Question: I've looked at many tutorials and examples, and I can't seem to find a decent example of a utilizing for the data. Nearly all detailed tutorials (other than hard-coded data) involve databases and qtableview.
I've programmed a console program that calculates and displays the grades and assignments of students in a class. The teacher enters data like section weights, assignment names, attendance dates, assignment max scores, etc. She then enters the scores of these various assignments or attendance for each student. The teacher data is saved in a Teacher object (e.g. 'Teacher teacher;' ), and the Student data is saved in an array of Student objects which makes up the class roster. (e.g. 'Student class_roster[50];' ) Obviously, various functions handle the calucations in their respective classes. It works perfectly...in a console.
Now, as kind of a monkey wrench, I have to make this a GUI program rather than console. Being C++, Qt seemed to be an interesting method that resembles Visual C#. After 3 days of trying to make this work, as my deadline fast appraoches, I'm succumbing to the fact that I don't know what I'm doing when it comes to Qt. Help would be most appreciated.
I have posted a picture of the GUI I designed in the Qt Creator. From that, can somebody provide me with a solid example of what I'm trying to accomplish? I hesitate requesting a good tutorial (because of the policy about that)
How to Load the data from the text fields into my classes/objects.
How to populate the qtablewidgets with the data from the classes/objects.
Note: This is for a Testing class (V&V), so Qt is not the project. The code I've completed is what is important, so nothing I'm requesting here breaches any ethics. We just require a GUI for the harness.

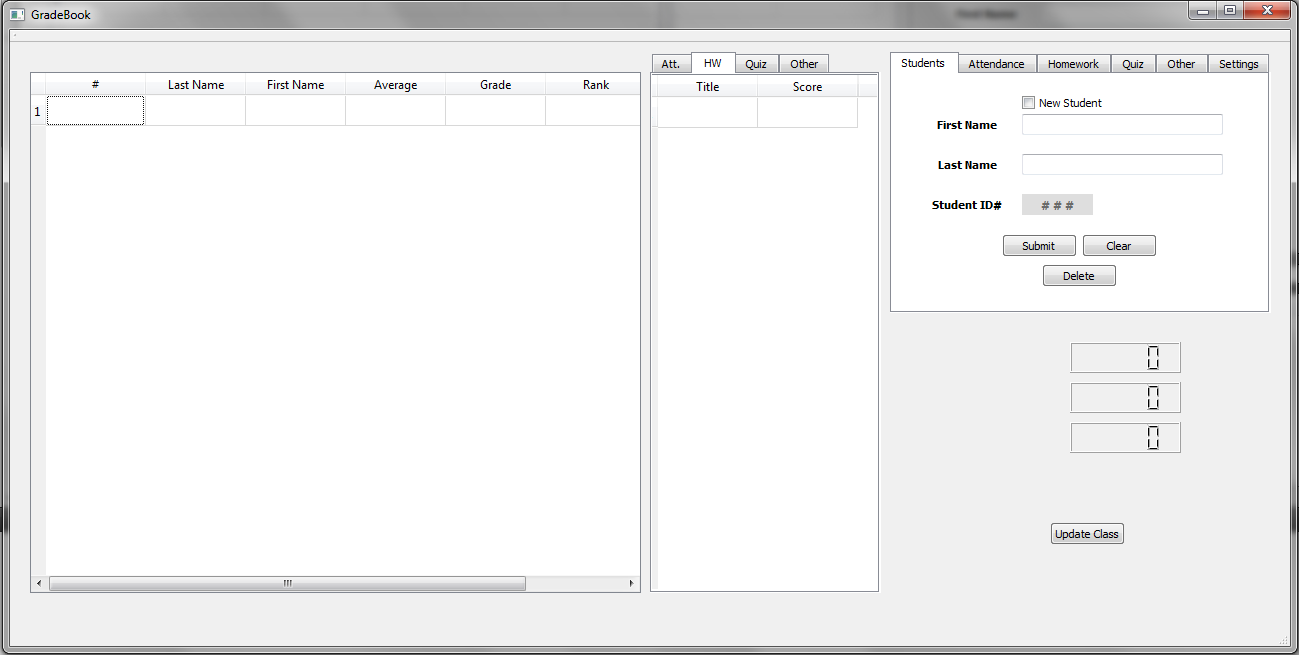
Answer: Check the signals of the QTableWidget here <URL>
For example when a cell of your table is changed this signal is emited:
void QTableWidget::itemChanged(QTableWidgetItem * item);
Connect that signal to a slot where you send the data of the cell to your object, ie:
'''
void pseudoSlot(QTableWidgetItem * item)
{
if(item.column() == 1) //its last name
{
passLastNameDataToYourObjects(item.row, item->text()); //item->row() will be the index of the student
}
//continue with the rest of the cases
}
'''
That covers the first question.
For populating your table, when you create it you just create the cells, fill them with your data and insert them, ie:
'''
void pseudoFillTable(QTableWidget *table_)
{
foreach(Student s, classRoster)
{
insertRow(table_.rowCount());
QTableWidgetItem *lastNameItem = new QTableWidgetItem(s.getLastNameOrSomething());
table_->setItem(table_.rowCount(), 1, lastNameItem); //the 1 is the index of the lastName column
//and so on
}
}
'''
The code is an approximation but it maybe helps you to get the idea.